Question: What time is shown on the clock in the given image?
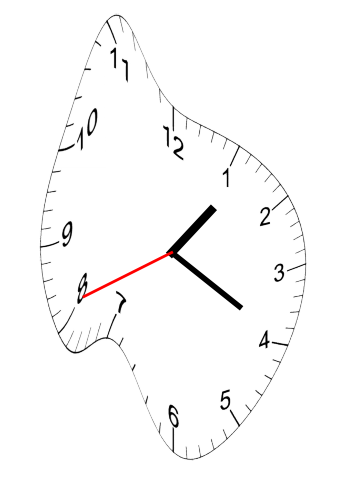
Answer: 01:19:41